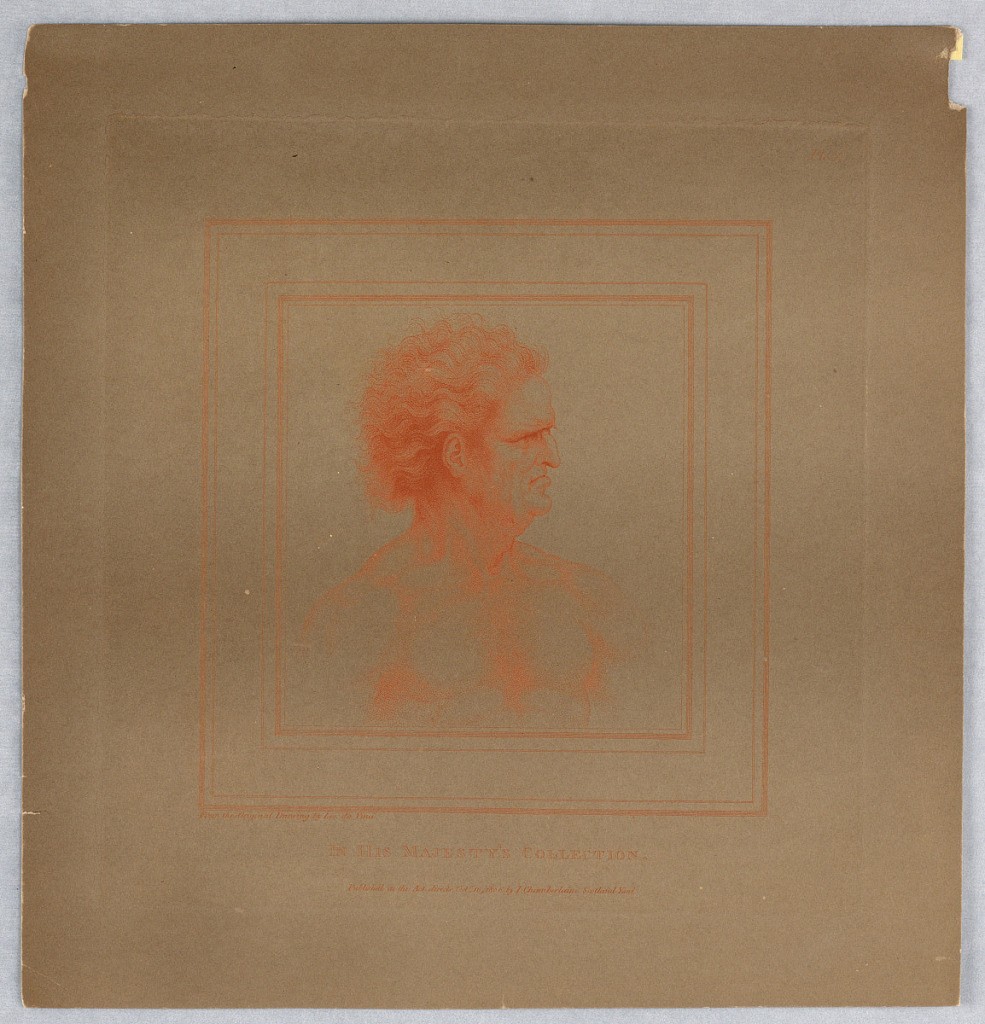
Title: A Man's Head
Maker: Francesco Bartolozzi, Italian, active England, 1727–1815
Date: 1806
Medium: Stipple engraving in red ink on brown paper
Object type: Print
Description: The man faces right, his profile is with beaked nose and protruding chin. His hair is snaky and full.